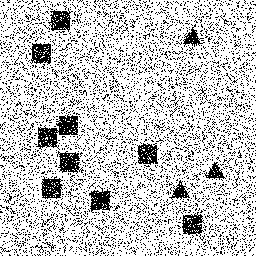
Squares: 9
Triangles: 3
Stars: 0
Total shapes: 12